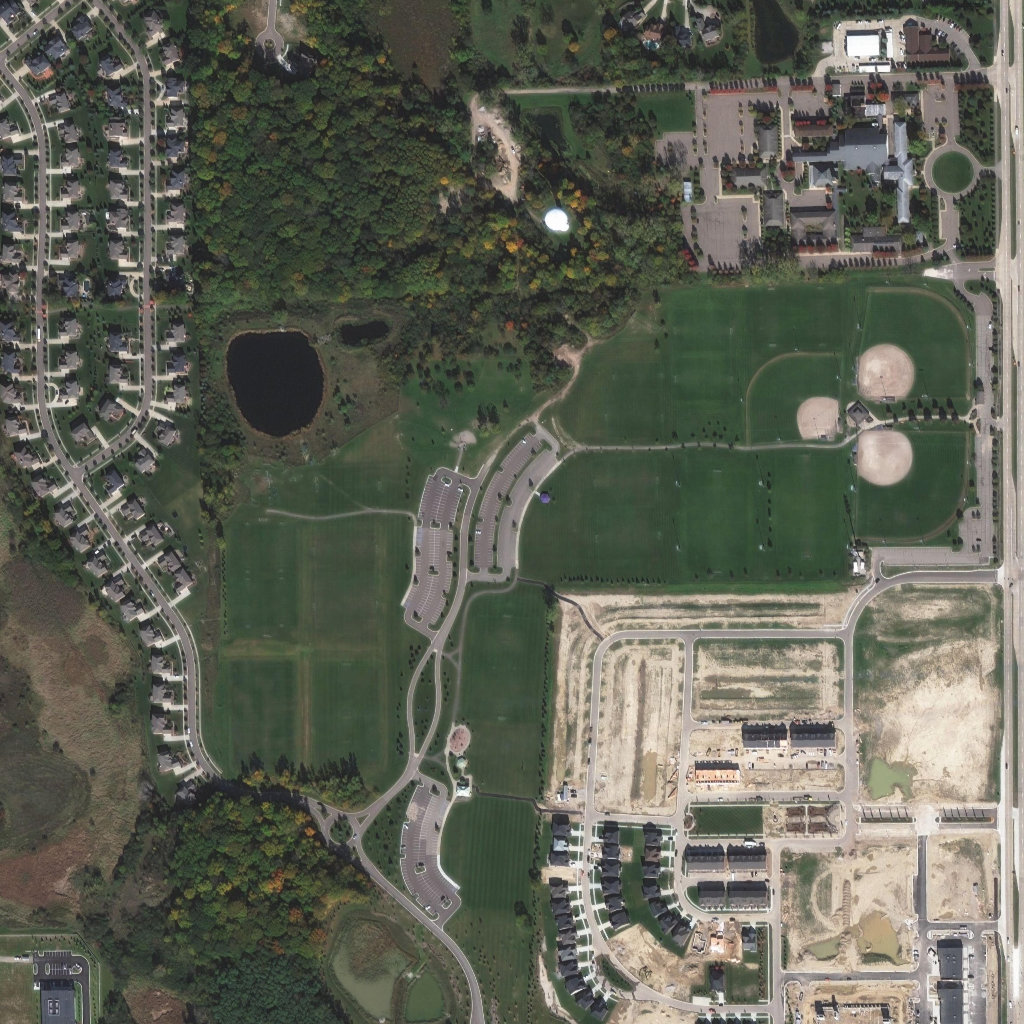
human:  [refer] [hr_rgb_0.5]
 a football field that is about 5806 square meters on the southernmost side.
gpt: <box>[[44, 78, 51, 88, 0]]</box>